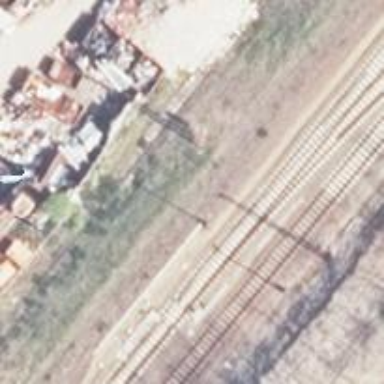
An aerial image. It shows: Railway switch.